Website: lowes
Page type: billing-address
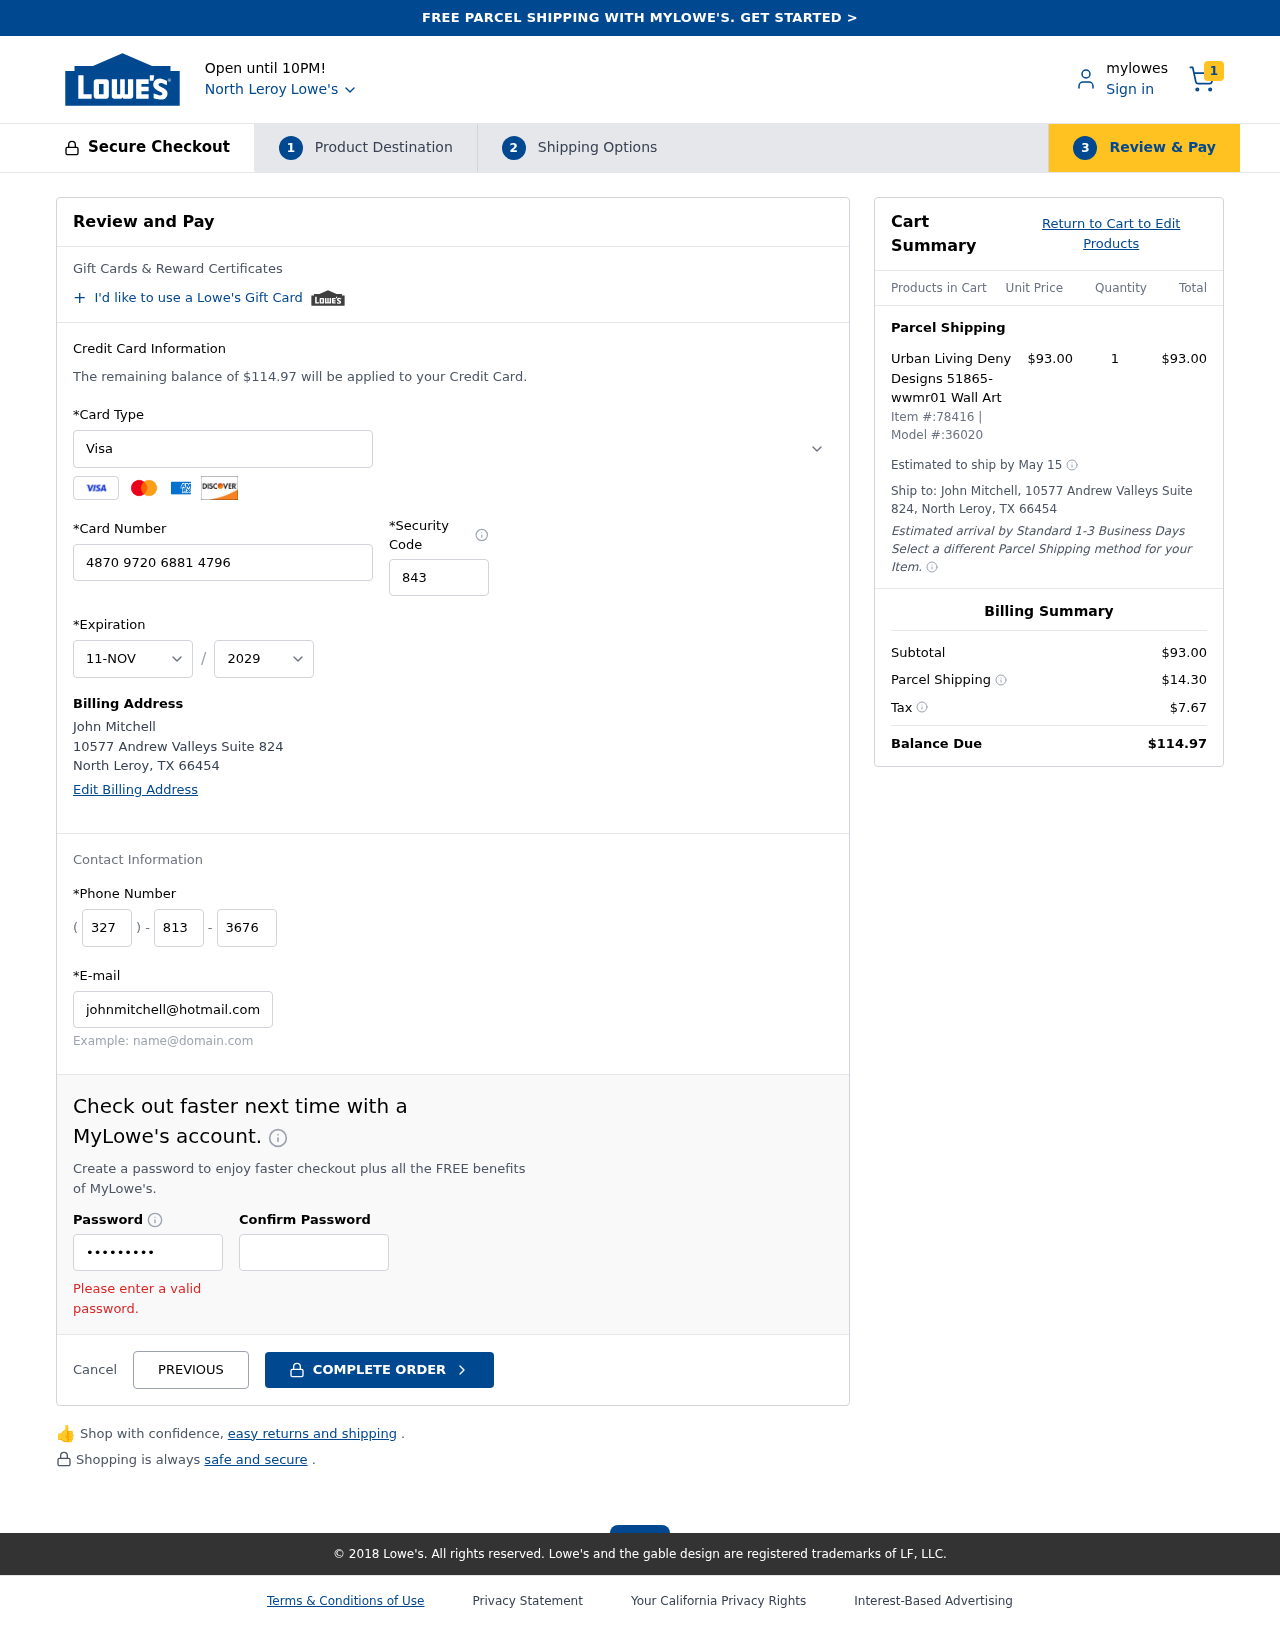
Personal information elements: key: PII_CARD_CVV
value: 843
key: PII_CARD_EXPIRY_MONTH
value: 11
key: PII_CARD_EXPIRY_YEAR
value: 29
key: PII_CARD_NUMBER
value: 4870 9720 6881 4796
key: PII_CARD_TYPE
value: Visa
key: PII_CITY
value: North Leroy
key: PII_CITY_STATE_ZIP
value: North Leroy, TX 66454
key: PII_EMAIL
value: johnmitchell@hotmail.com
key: PII_FULLNAME
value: John Mitchell
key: PII_PHONE_AREA
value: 327
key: PII_PHONE_PREFIX
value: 813
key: PII_PHONE_SUFFIX
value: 3676
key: PII_STREET
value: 10577 Andrew Valleys Suite 824
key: PII_FULLNAME2
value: John Mitchell
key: PII_STATE_ABBR
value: TX
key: PII_POSTCODE
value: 66454
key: PII_POSTCODE_FULL
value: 66454
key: PII_CITY_STATE
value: North Leroy, TX
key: PII_POSTCODE_NUMERIC
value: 66454
Product elements: key: PRODUCT1_NAME
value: Urban Living Deny Designs 51865-wwmr01 Wall Art
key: PRODUCT1_PRICE
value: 93
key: PRODUCT1_QUANTITY
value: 1
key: PRODUCT_ITEM_NUMBER
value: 78416
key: PRODUCT_MODEL_NUMBER
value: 36020
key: PRODUCT1_LINE_TOTAL
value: $93.00
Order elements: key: ORDER_NUM_ITEMS
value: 1
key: ORDER_TOTAL
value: $114.97
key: ORDER_SHIPPING_DATE
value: May 15
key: ORDER_SUBTOTAL
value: $93.00
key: ORDER_SHIPPING_COST
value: $14.30
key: ORDER_TAX
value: $7.67